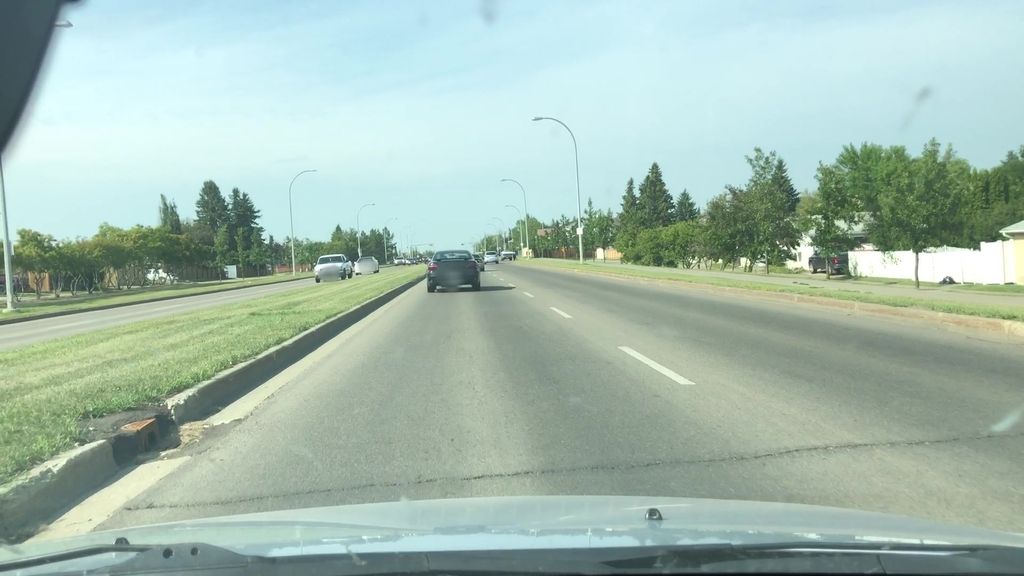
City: edmonton